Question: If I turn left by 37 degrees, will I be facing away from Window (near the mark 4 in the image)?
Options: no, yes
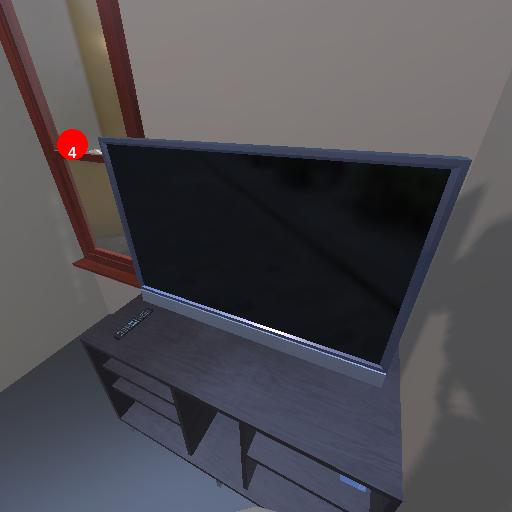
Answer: no